Question: I have this problem in my java IDE:
After adding the library to the Test Libraries, package 'org.junit' is still missing.

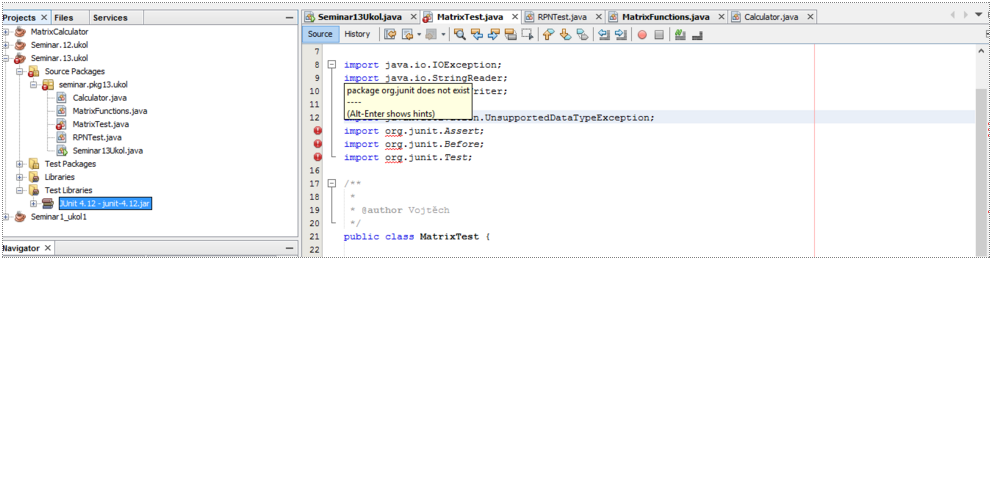
Answer: By adding your JUnit Library to your , the 'org.junit' package is available for the sources in your
Either move your Test 'MatrixTest' into your (preferred)
to your
The idea of putting tests into Test packages is to not deliver them in the final product while still have them in the project. Your final product will not need JUnit to run - only your tests do.